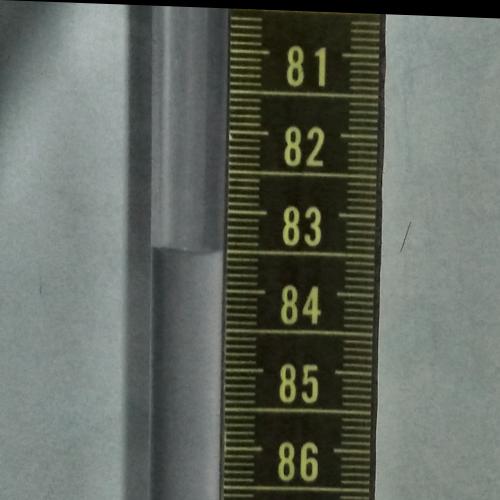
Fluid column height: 83.5 cm